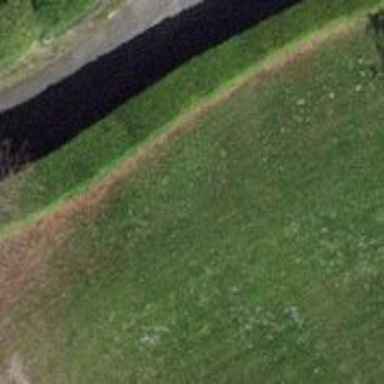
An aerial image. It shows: Hedge barrier.